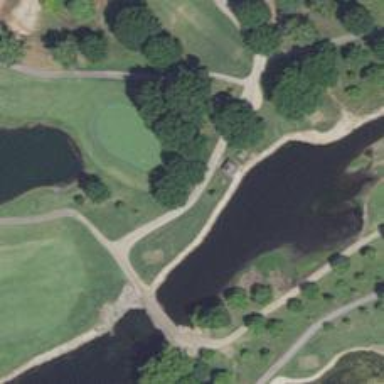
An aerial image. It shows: Path designated for golf carts.